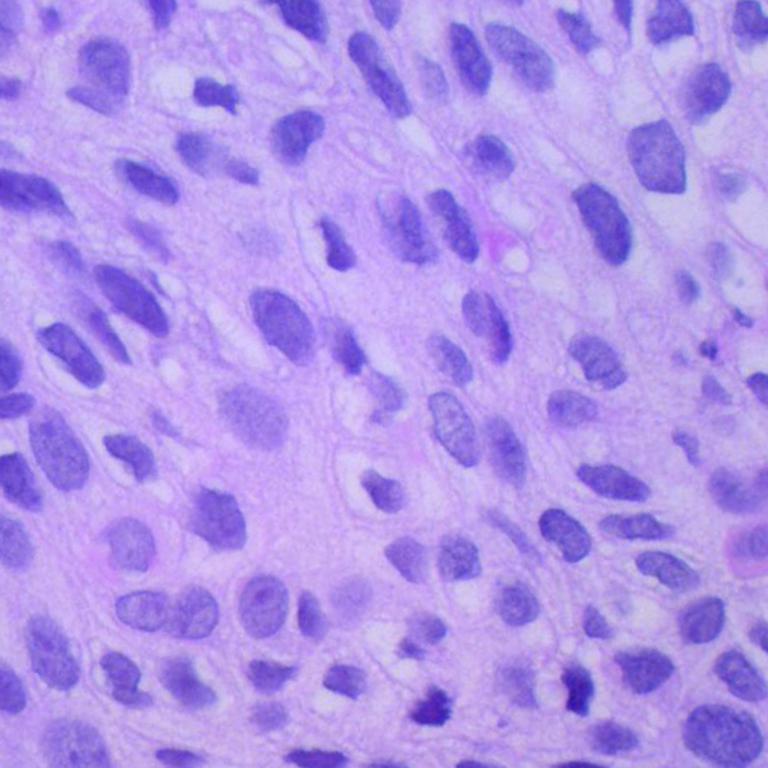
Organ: lung
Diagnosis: squamous carcinomas